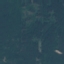
Land use / land cover class: Forest